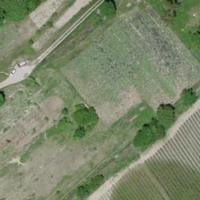
EUNIS habitat code: 52
Species observed at this site:
Prunus mahaleb